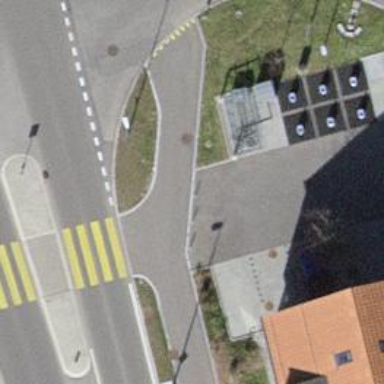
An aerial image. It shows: Bollard.